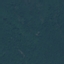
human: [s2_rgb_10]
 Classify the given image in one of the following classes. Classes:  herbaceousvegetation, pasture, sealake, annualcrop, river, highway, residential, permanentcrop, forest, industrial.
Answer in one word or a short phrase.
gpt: Forest